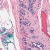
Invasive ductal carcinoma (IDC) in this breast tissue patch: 0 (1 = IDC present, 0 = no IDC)